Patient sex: M
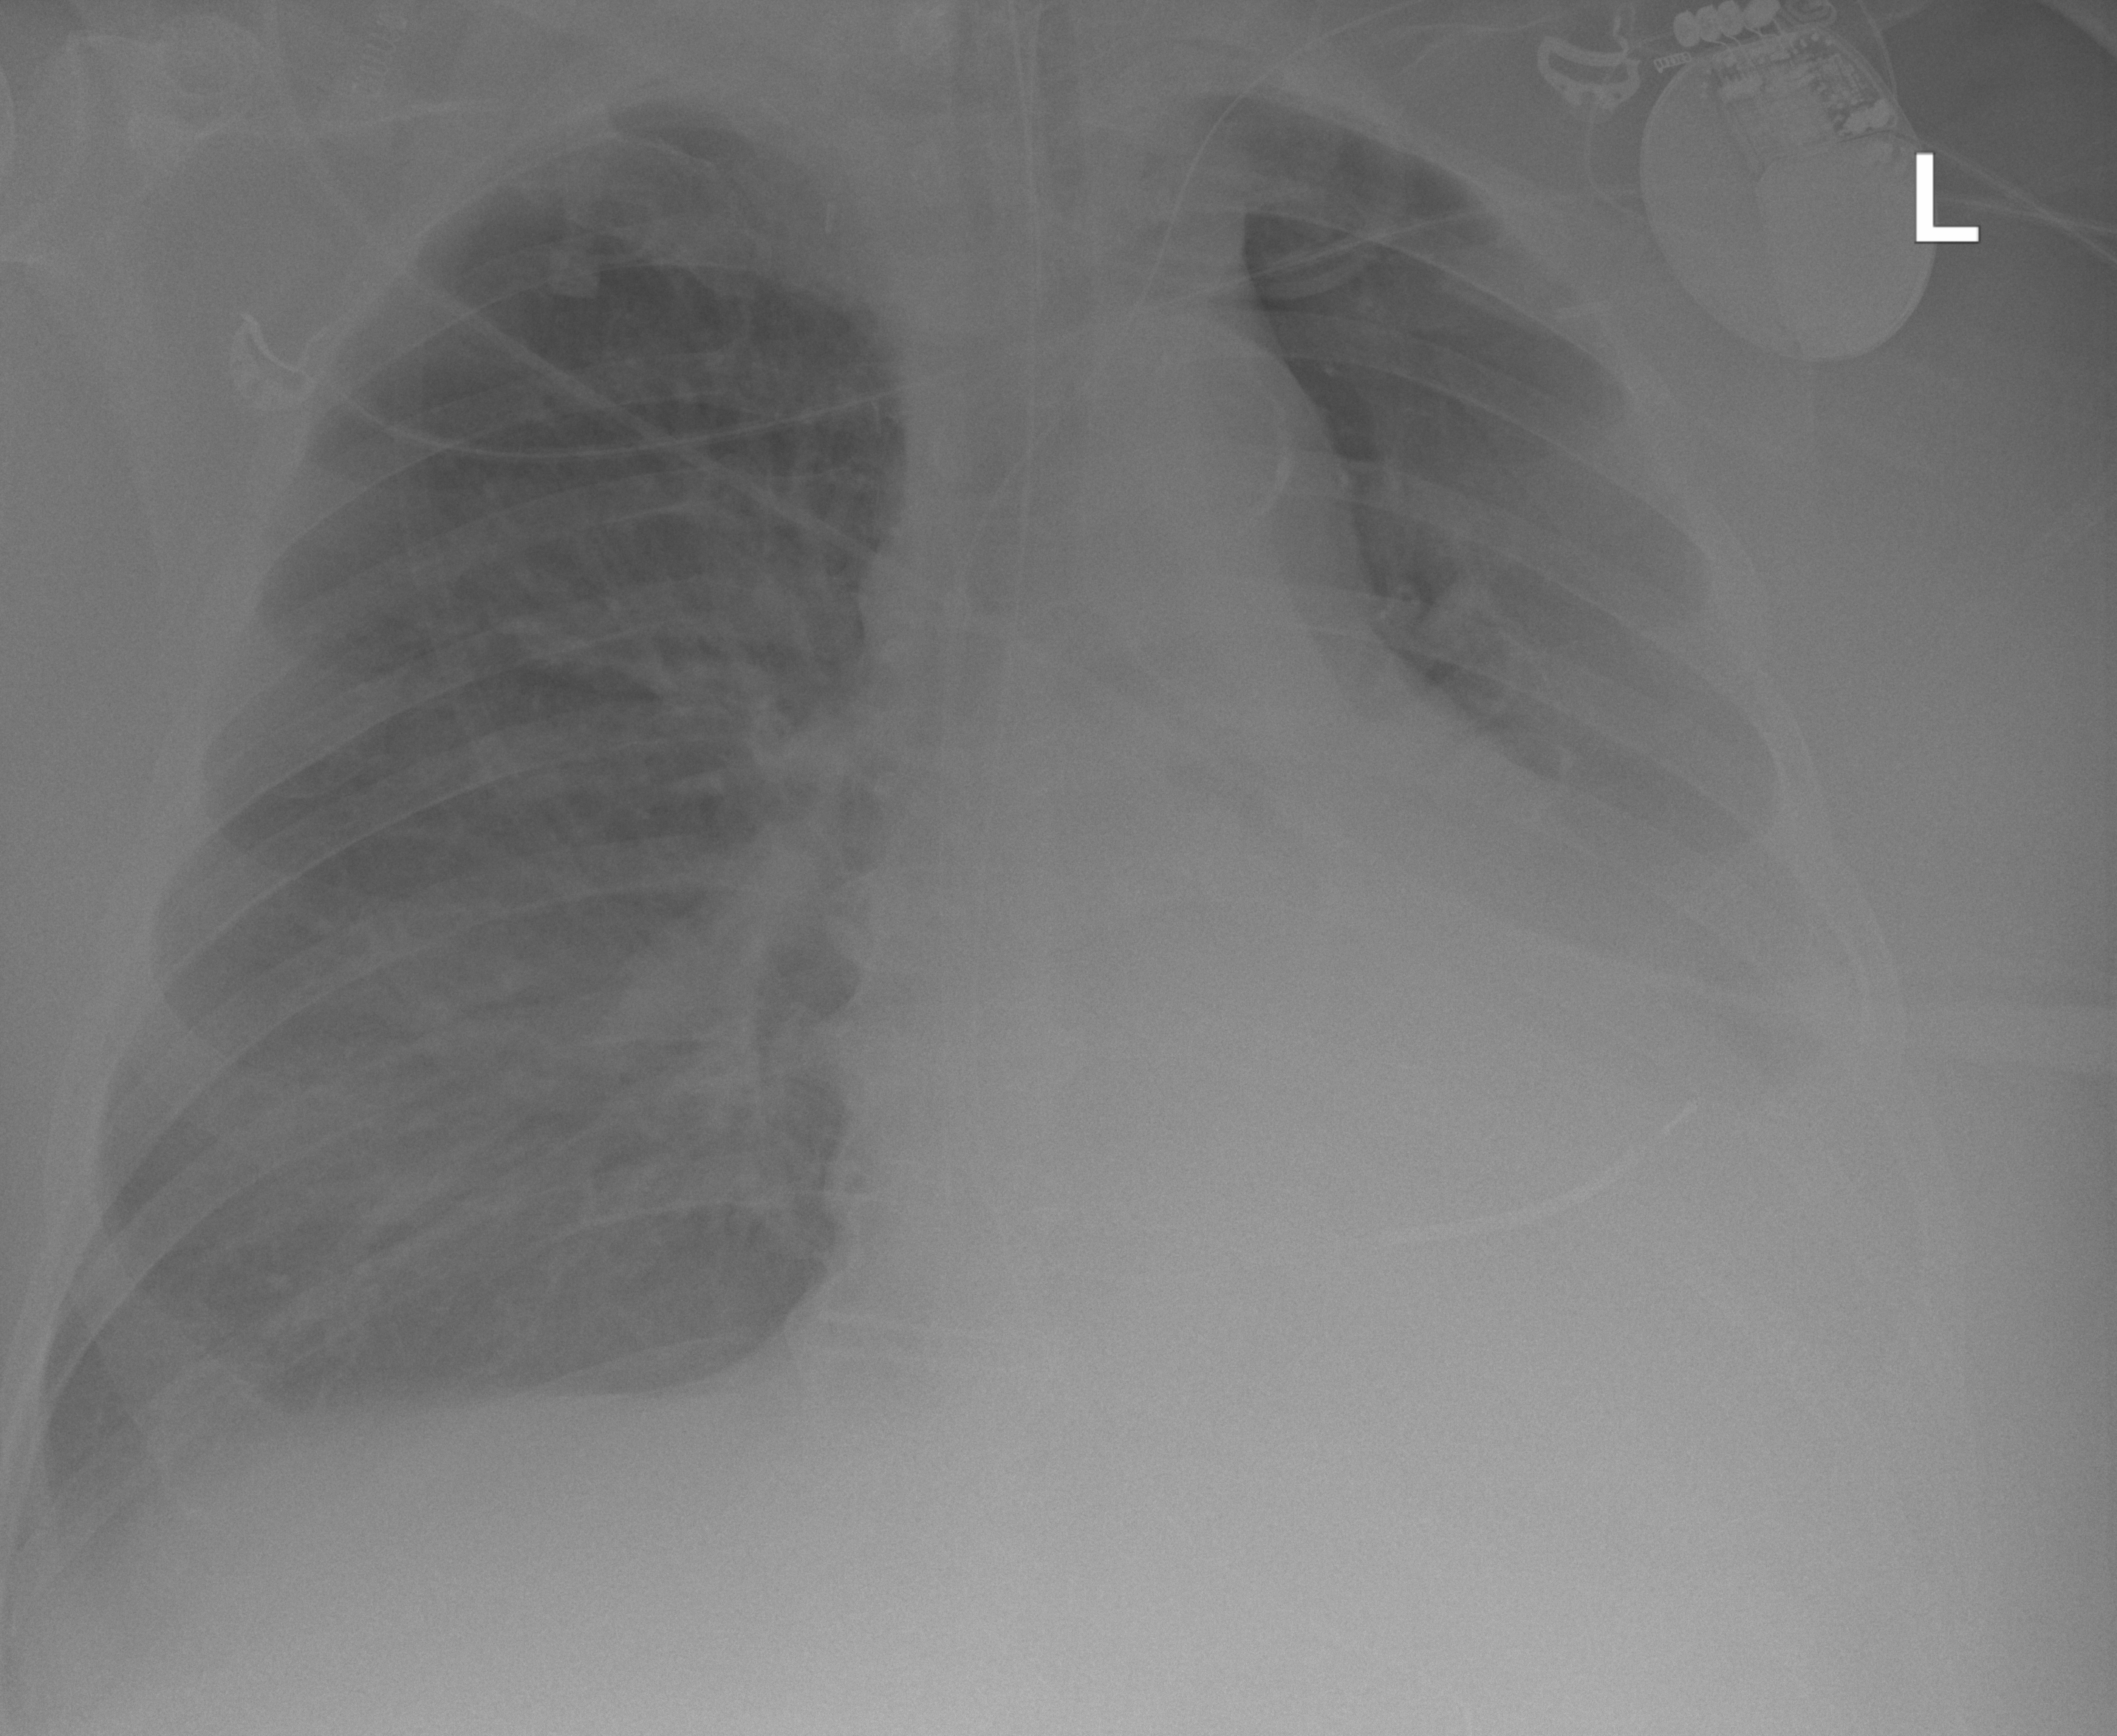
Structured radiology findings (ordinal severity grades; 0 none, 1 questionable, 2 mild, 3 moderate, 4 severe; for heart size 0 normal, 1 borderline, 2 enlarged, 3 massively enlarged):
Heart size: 2
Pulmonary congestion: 2
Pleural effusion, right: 0
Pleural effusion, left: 3
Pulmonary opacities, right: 0
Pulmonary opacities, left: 0
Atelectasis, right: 0
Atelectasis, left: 3